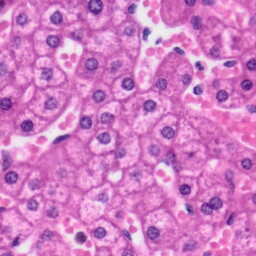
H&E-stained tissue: Liver